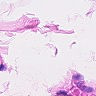
Metastatic tissue present: no